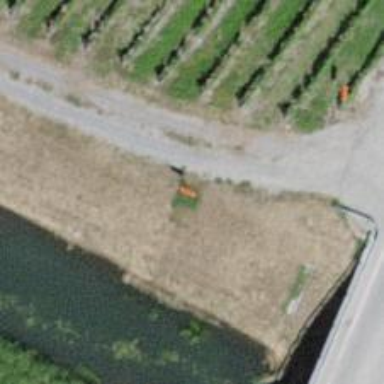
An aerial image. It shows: Pole with roof-covered pipeline marker.